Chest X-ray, AP view. Patient: 61 years old, sex M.
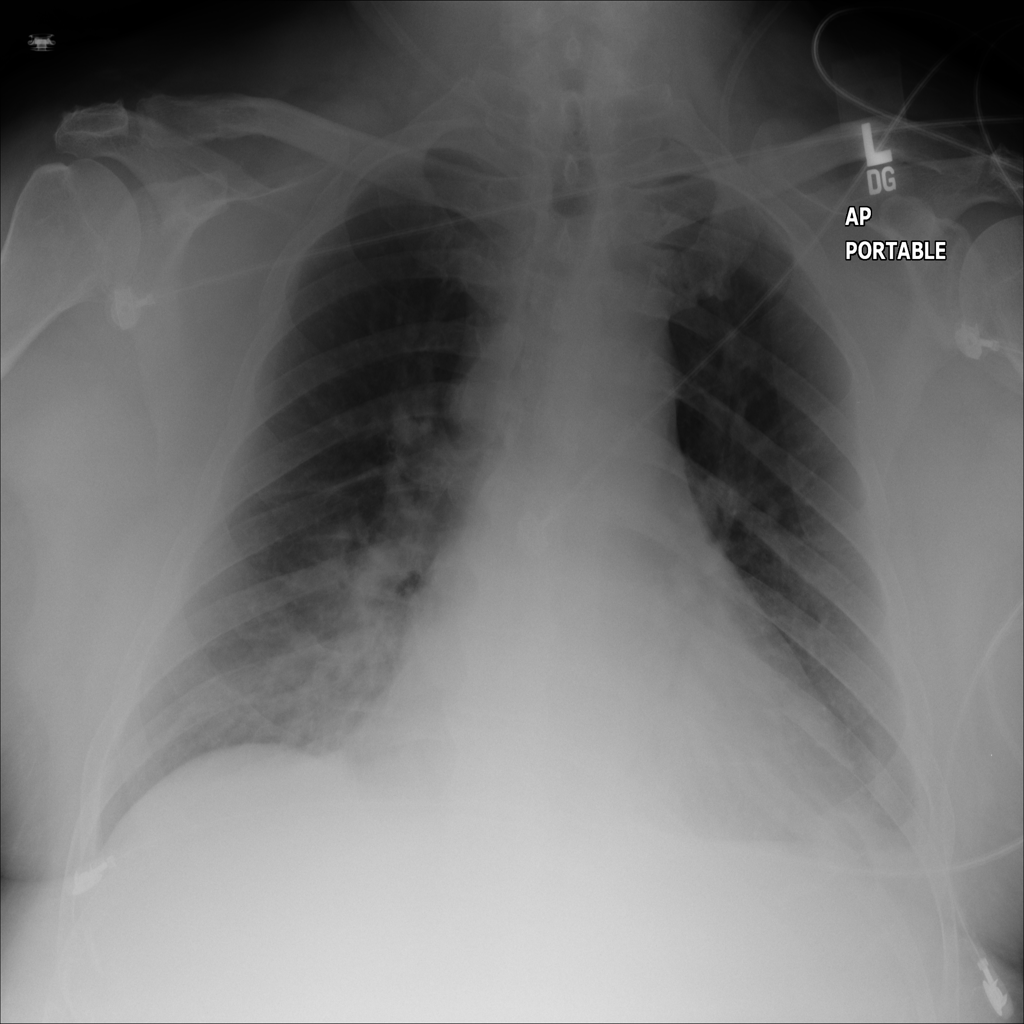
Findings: Infiltration